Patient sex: M
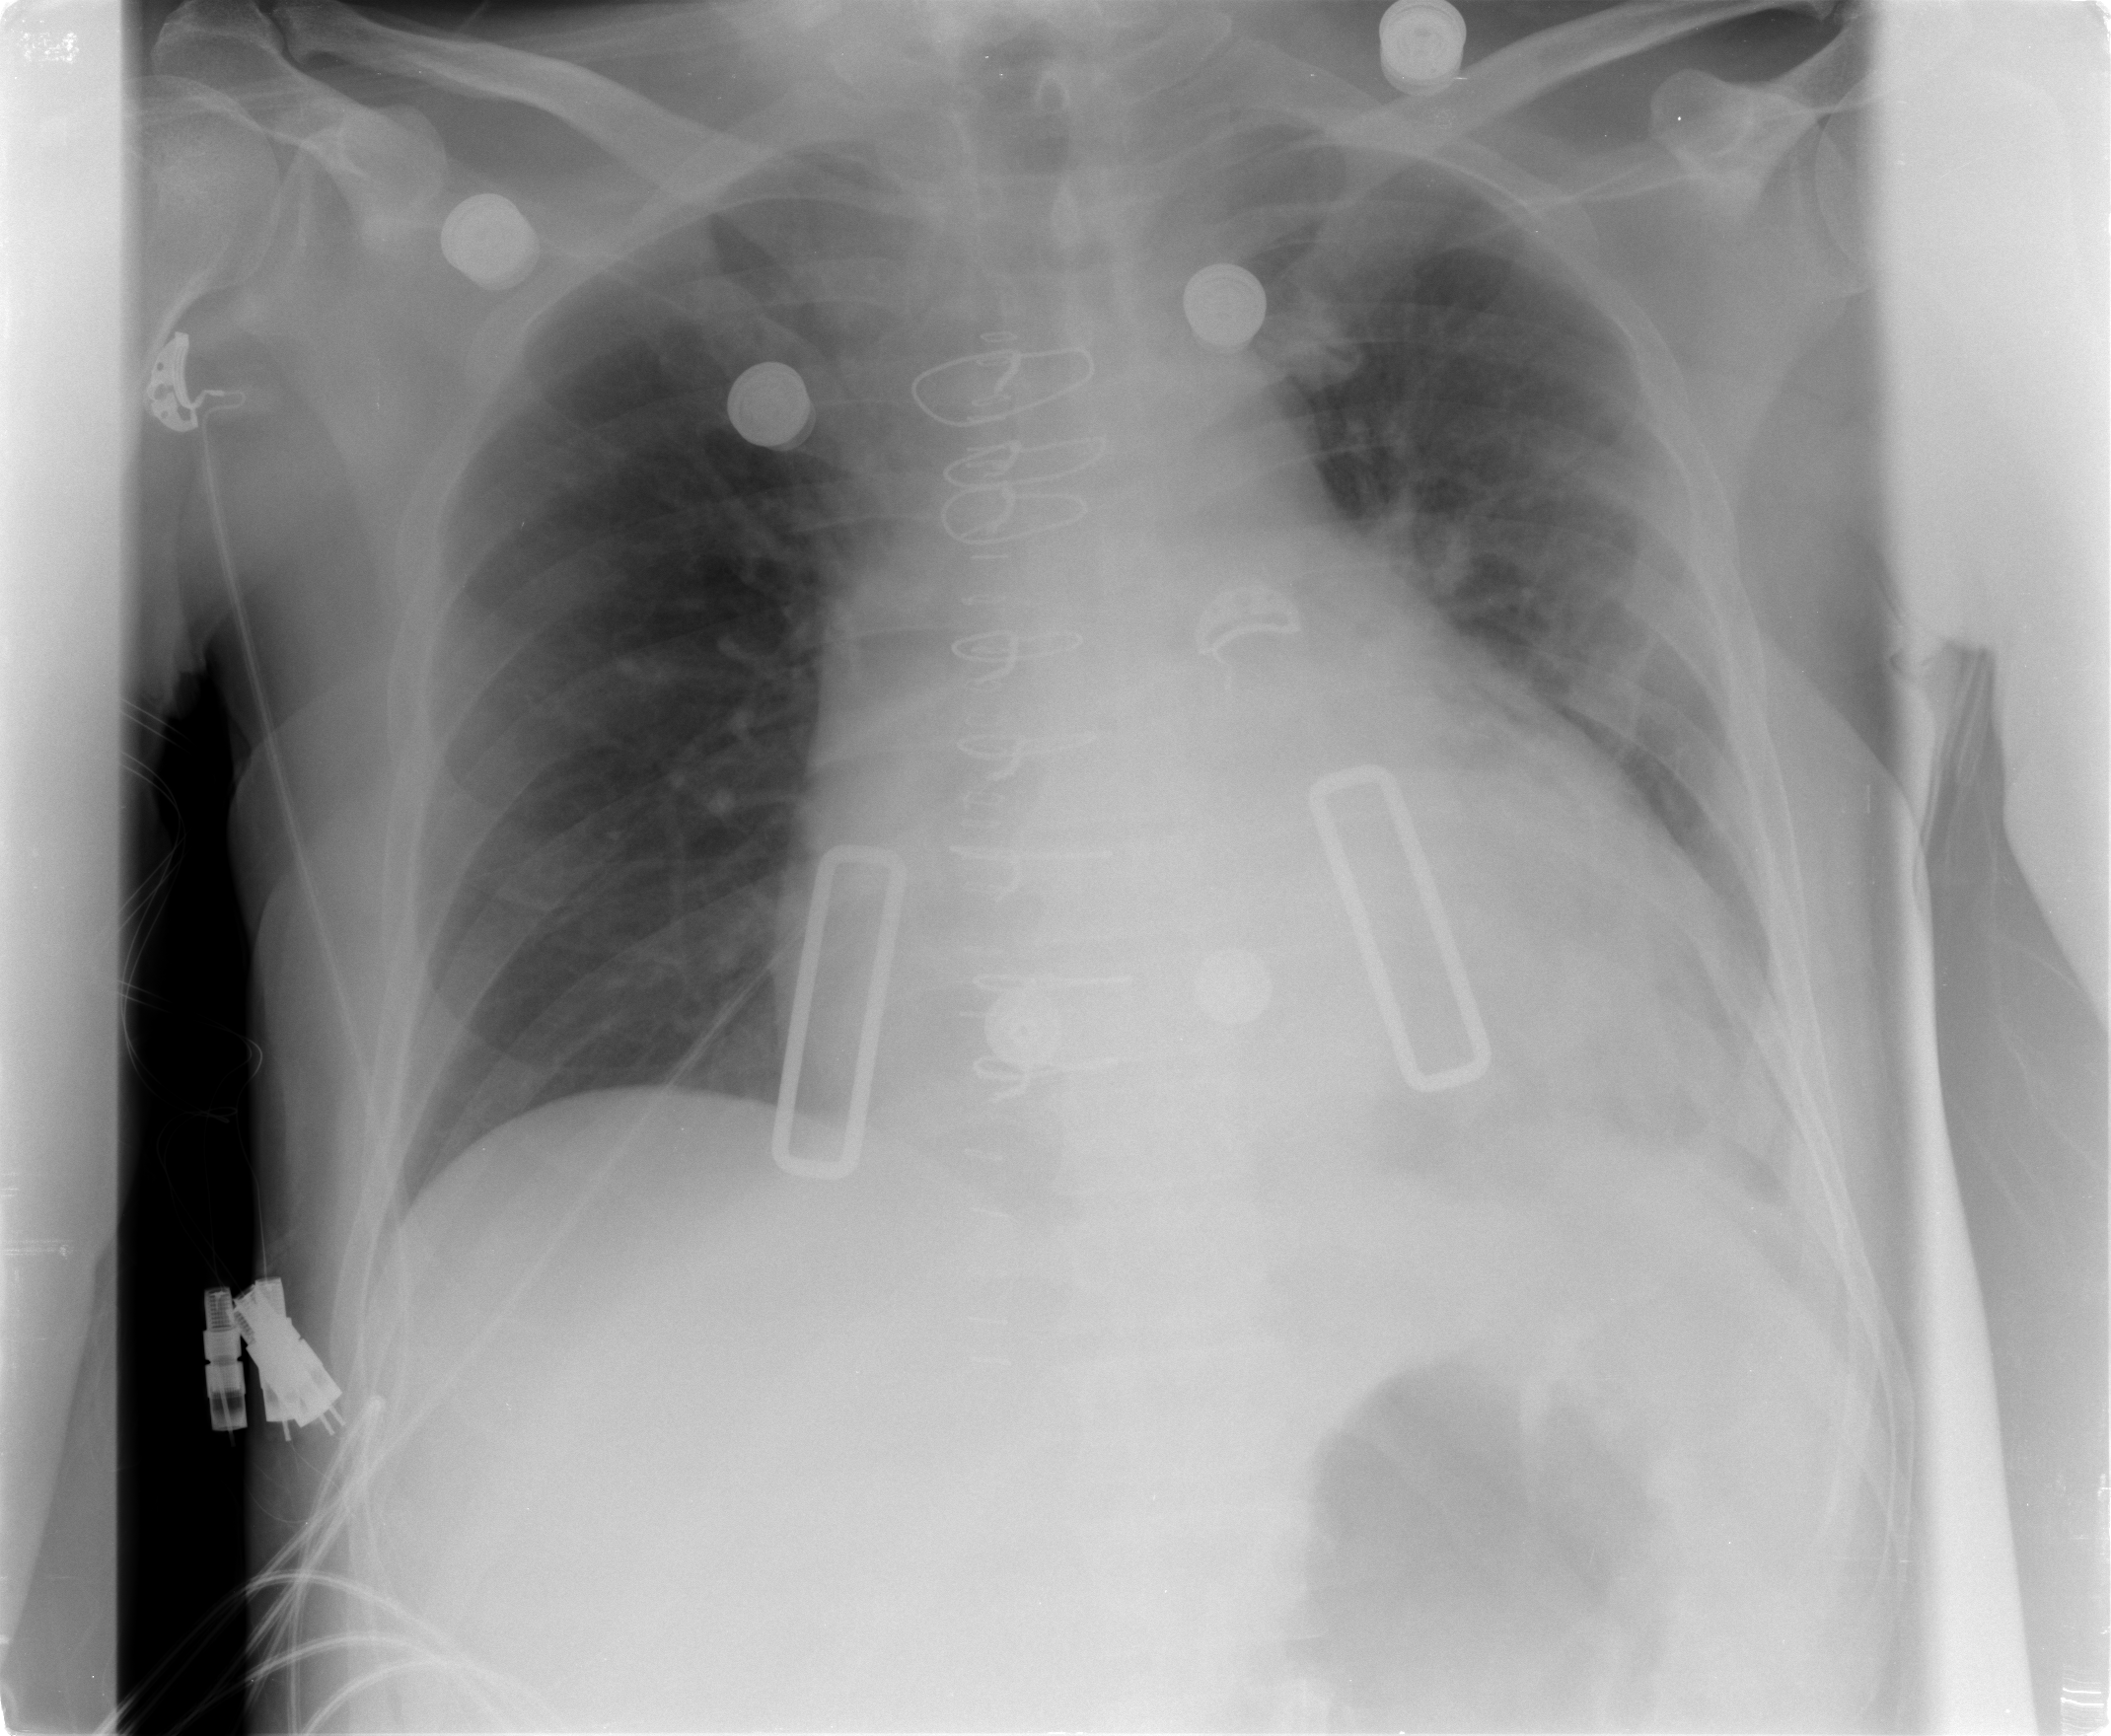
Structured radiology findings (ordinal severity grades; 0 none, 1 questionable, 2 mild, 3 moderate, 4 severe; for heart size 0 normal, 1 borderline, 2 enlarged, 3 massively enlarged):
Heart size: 2
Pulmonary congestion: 1
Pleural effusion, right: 0
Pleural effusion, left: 2
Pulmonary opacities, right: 0
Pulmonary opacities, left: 0
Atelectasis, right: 0
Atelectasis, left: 2